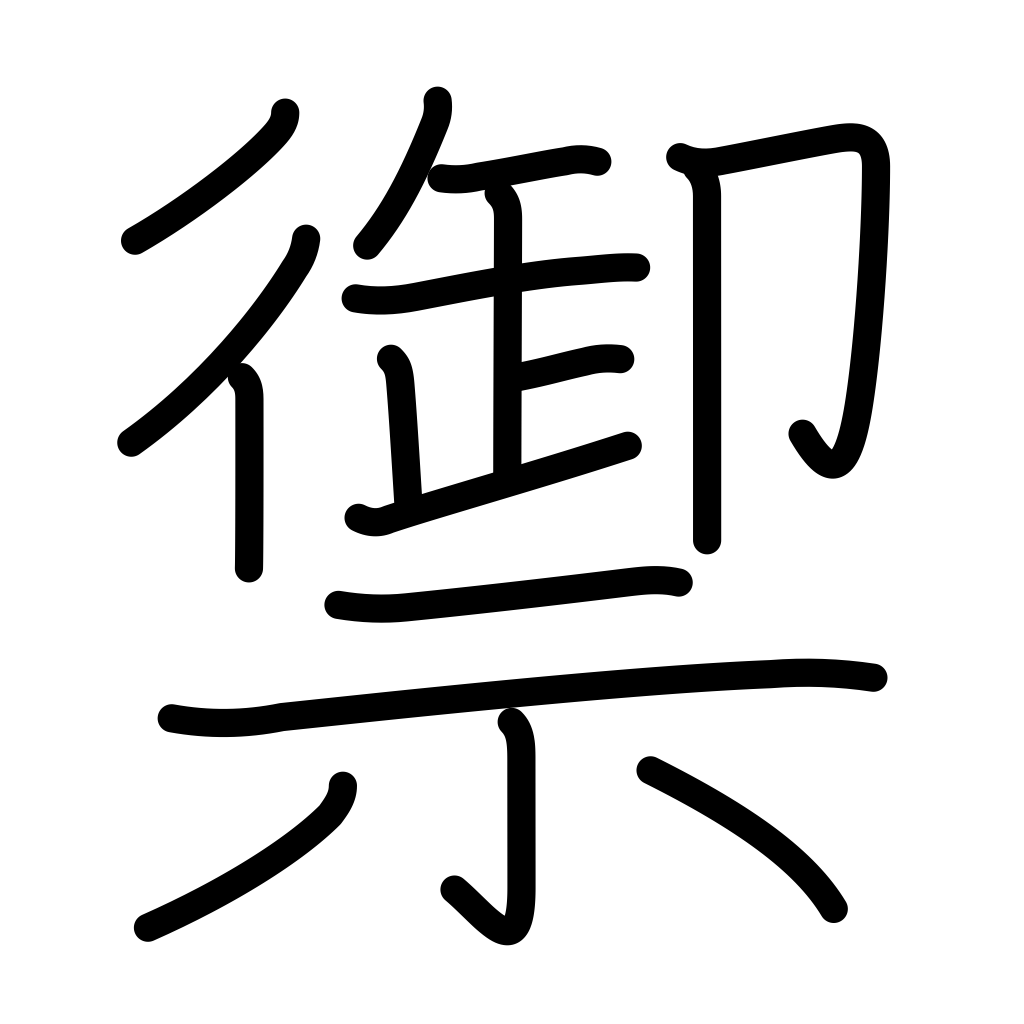
Meaning: defend, protect, resist, ward off